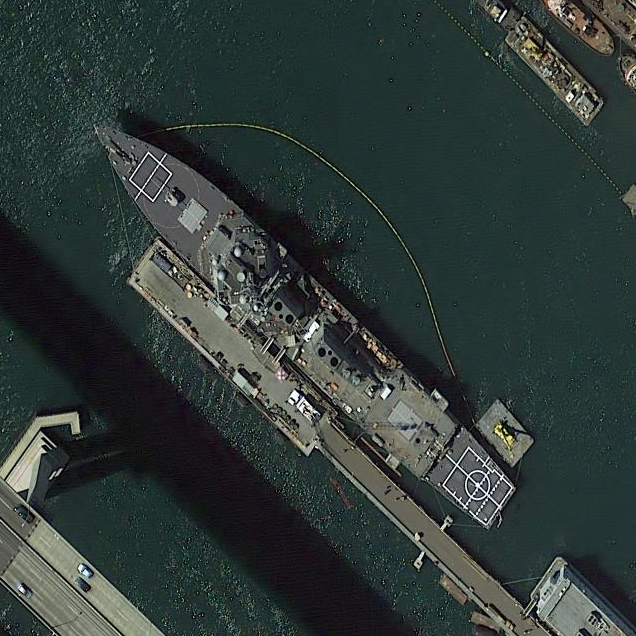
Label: destroyer